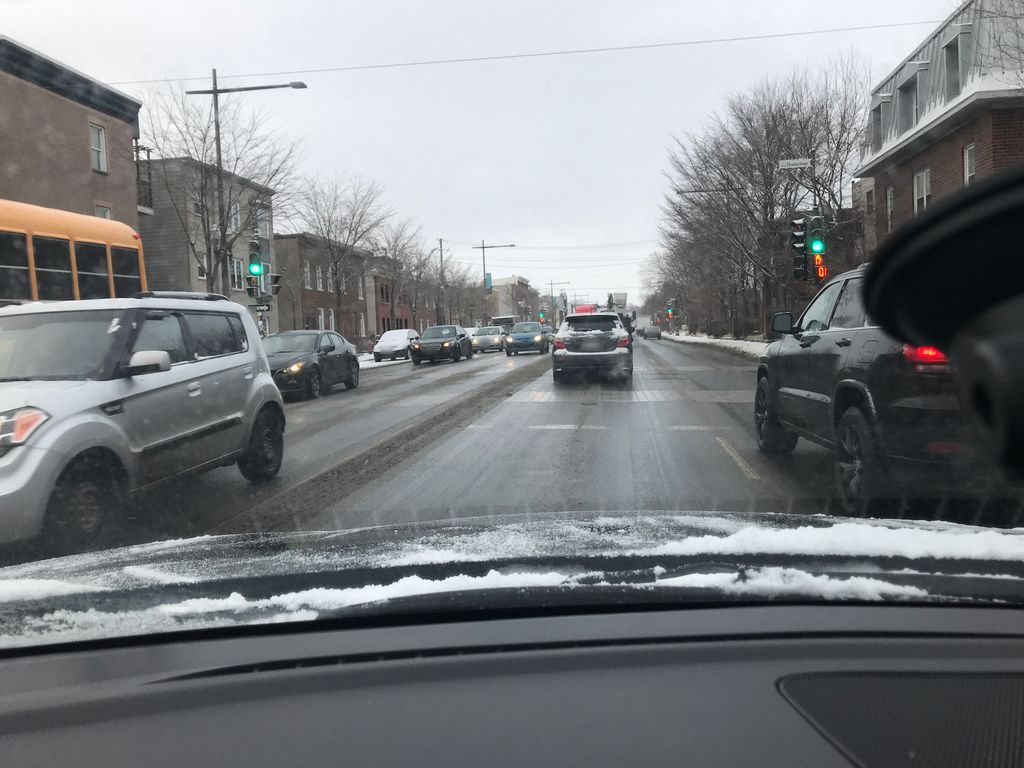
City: quebec_city